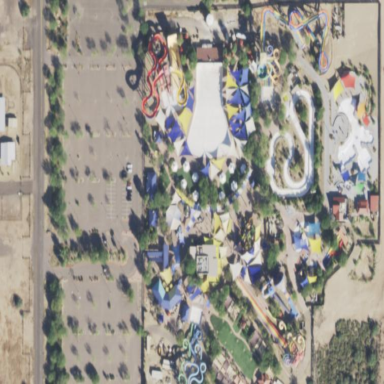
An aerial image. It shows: Water park.